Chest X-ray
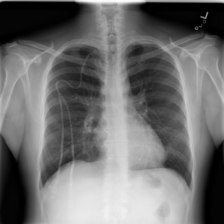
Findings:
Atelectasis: negative
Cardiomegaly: negative
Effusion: negative
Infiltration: negative
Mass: negative
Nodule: negative
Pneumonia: negative
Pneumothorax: negative
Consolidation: negative
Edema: negative
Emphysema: negative
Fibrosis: negative
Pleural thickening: negative
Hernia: negative